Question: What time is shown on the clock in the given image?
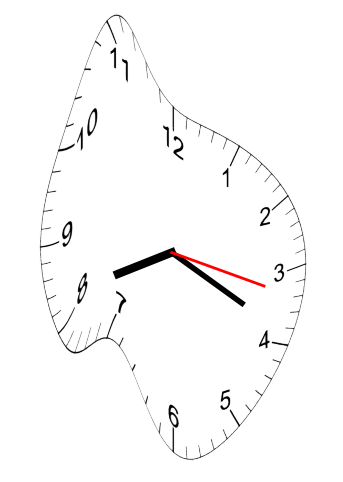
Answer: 08:19:17